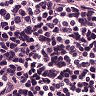
Metastatic tissue present: no